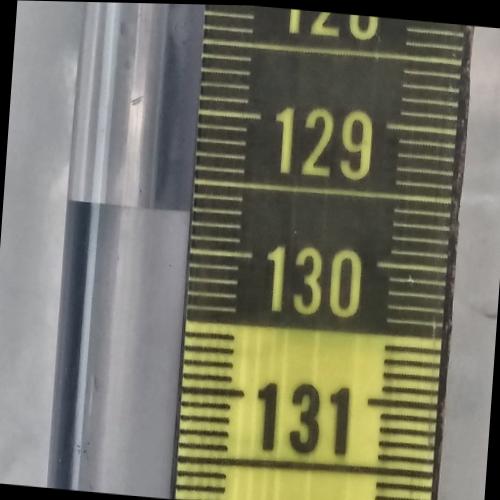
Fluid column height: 129.7 cm